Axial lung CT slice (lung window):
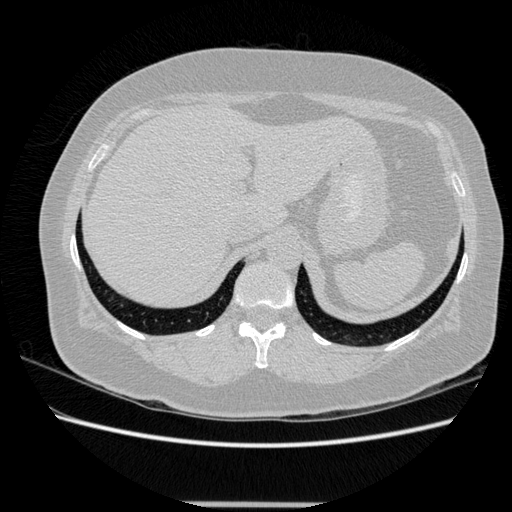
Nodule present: no